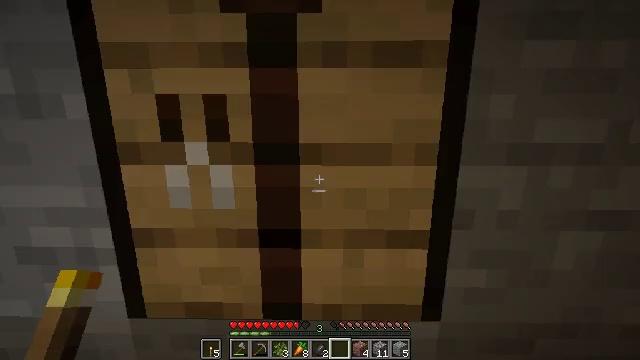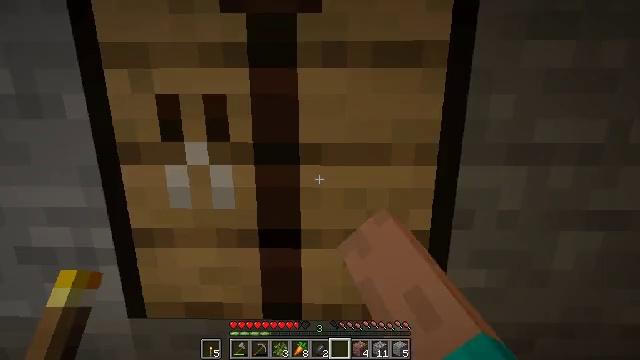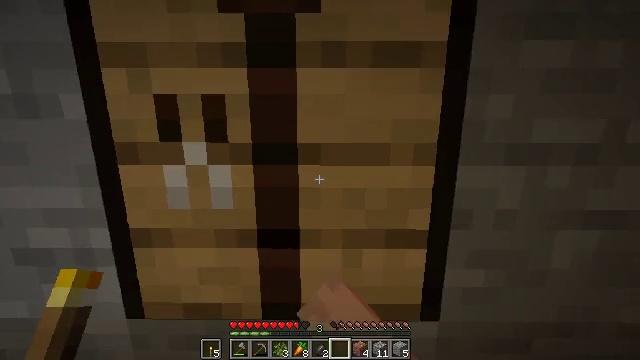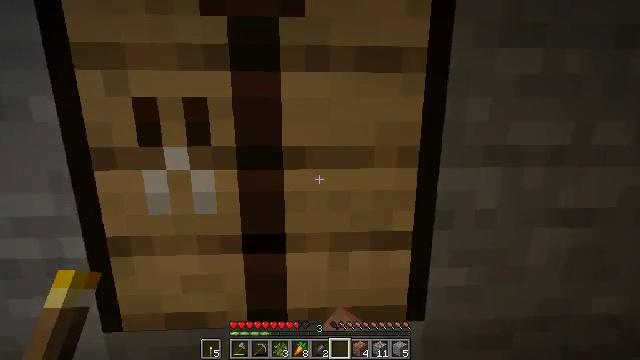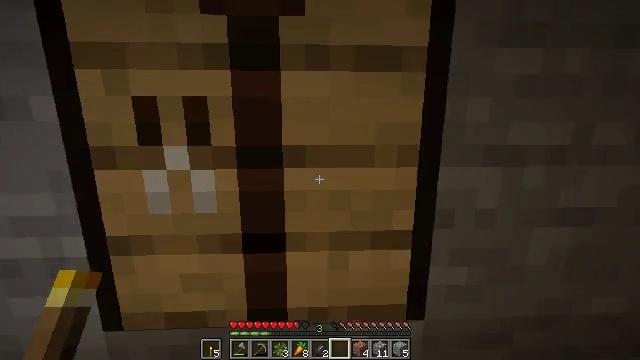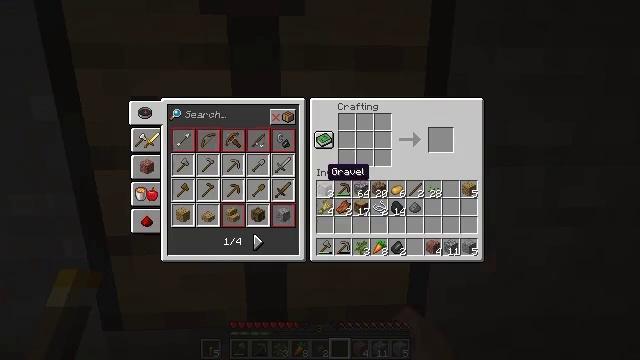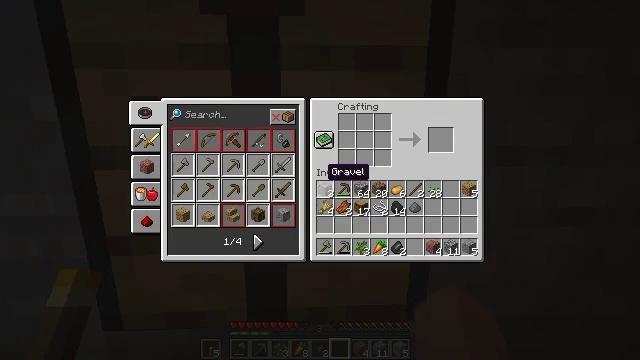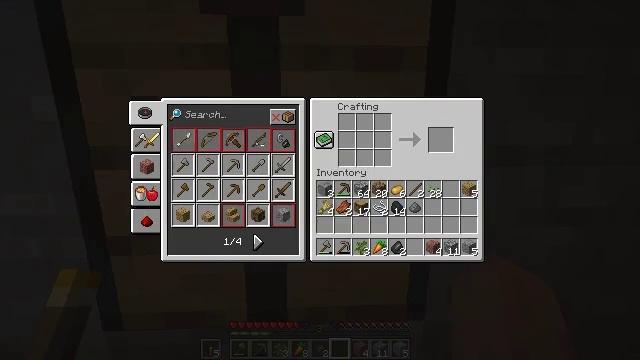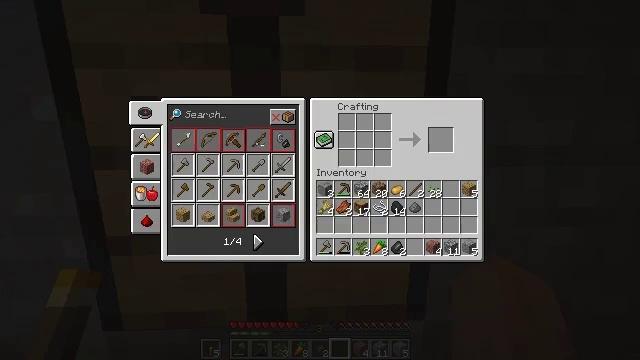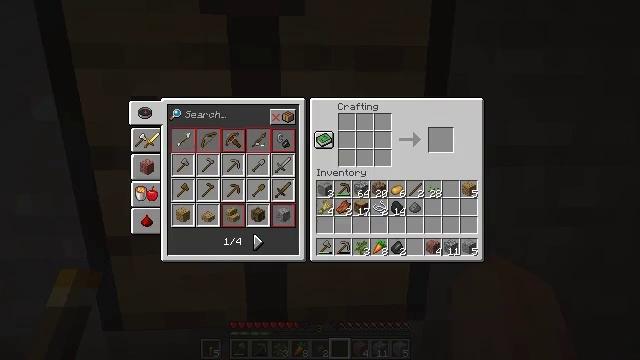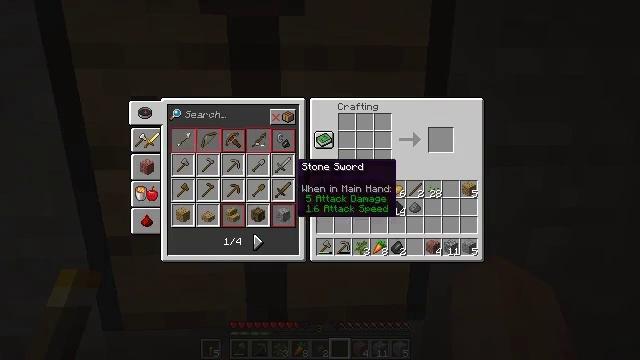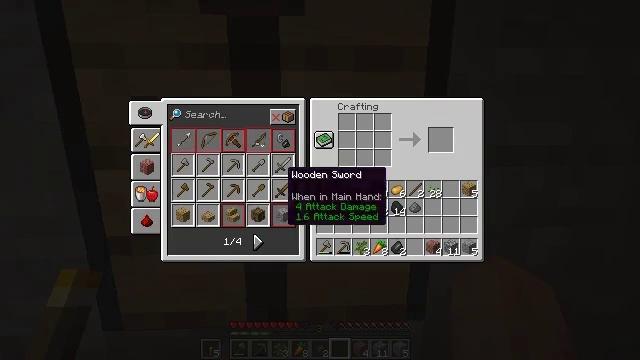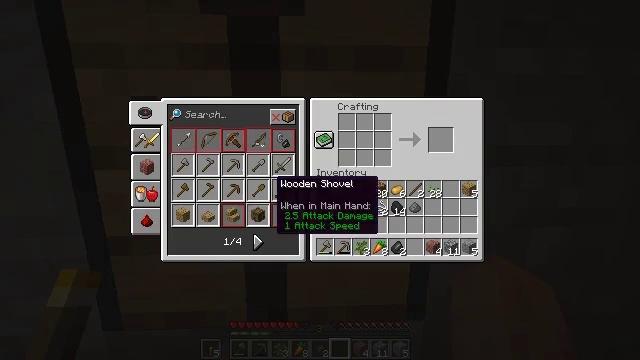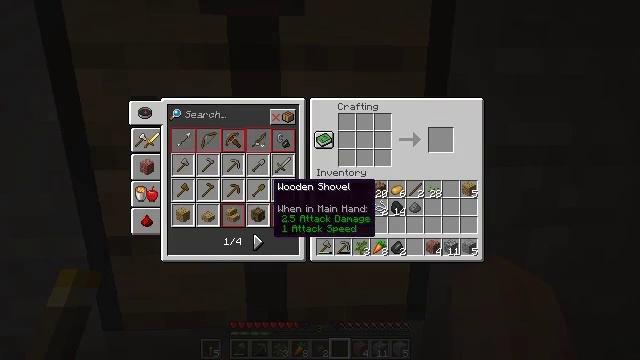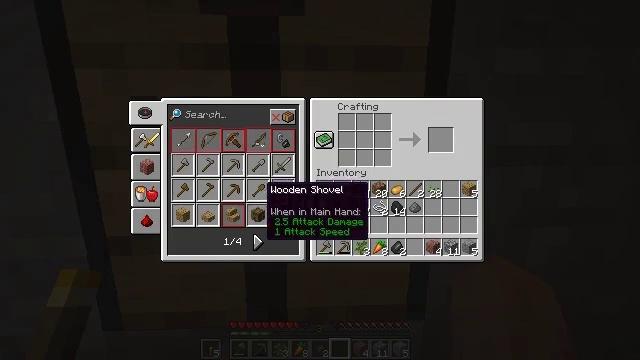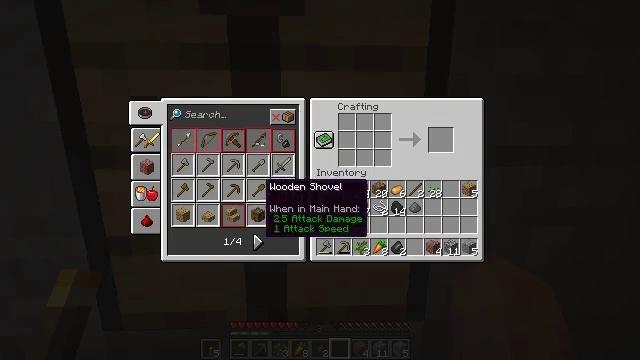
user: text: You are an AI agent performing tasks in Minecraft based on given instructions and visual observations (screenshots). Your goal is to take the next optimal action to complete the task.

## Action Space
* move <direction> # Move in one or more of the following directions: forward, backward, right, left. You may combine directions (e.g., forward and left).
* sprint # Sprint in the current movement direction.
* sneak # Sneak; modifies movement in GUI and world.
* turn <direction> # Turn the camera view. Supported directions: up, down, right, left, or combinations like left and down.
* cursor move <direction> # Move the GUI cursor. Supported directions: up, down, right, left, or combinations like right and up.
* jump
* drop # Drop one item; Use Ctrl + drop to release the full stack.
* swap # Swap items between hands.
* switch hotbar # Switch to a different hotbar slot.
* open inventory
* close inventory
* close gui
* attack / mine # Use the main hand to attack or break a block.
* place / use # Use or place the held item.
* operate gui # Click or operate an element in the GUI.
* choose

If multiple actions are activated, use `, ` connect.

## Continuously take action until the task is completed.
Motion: motion action
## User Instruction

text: Add dirt and gravel together in the crafting table to form coarse dirt.
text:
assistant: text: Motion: use / place
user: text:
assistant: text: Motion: use / place
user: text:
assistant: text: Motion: turn right
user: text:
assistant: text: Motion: no_op
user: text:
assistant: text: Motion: open gui
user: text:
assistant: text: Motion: no_op
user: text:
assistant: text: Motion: no_op
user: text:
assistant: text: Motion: cursor move up
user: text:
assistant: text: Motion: cursor move left
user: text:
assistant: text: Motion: cursor move left and down
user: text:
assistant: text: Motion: cursor move left and down
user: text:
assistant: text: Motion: cursor move left and down
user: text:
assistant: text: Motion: no_op
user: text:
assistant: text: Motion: cursor move left
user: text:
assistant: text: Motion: no_op
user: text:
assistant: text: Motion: cursor move left and up
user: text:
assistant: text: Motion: cursor move left and up
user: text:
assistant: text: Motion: no_op
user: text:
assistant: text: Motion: no_op
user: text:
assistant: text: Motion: cursor move right and down
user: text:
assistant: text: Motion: cursor move down
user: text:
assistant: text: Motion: cursor move down
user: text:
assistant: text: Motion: cursor move down
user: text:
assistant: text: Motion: no_op
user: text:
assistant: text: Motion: no_op
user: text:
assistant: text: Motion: no_op
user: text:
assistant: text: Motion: no_op
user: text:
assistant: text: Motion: cursor move down
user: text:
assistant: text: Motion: no_op
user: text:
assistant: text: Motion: operate gui